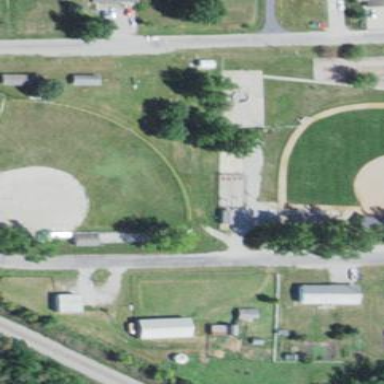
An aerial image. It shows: Baseball pitch for leisure and sports activities.